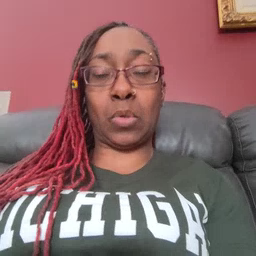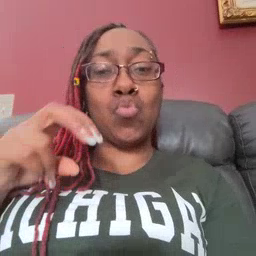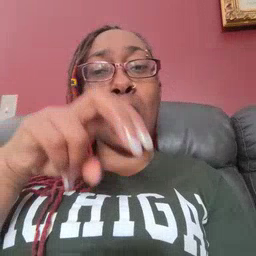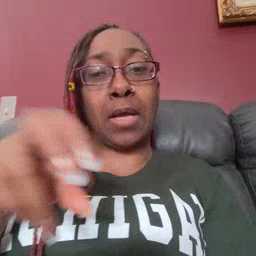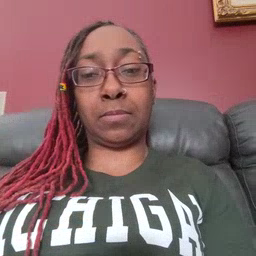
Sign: ride